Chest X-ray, PA view. Patient: 54 years old, sex F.
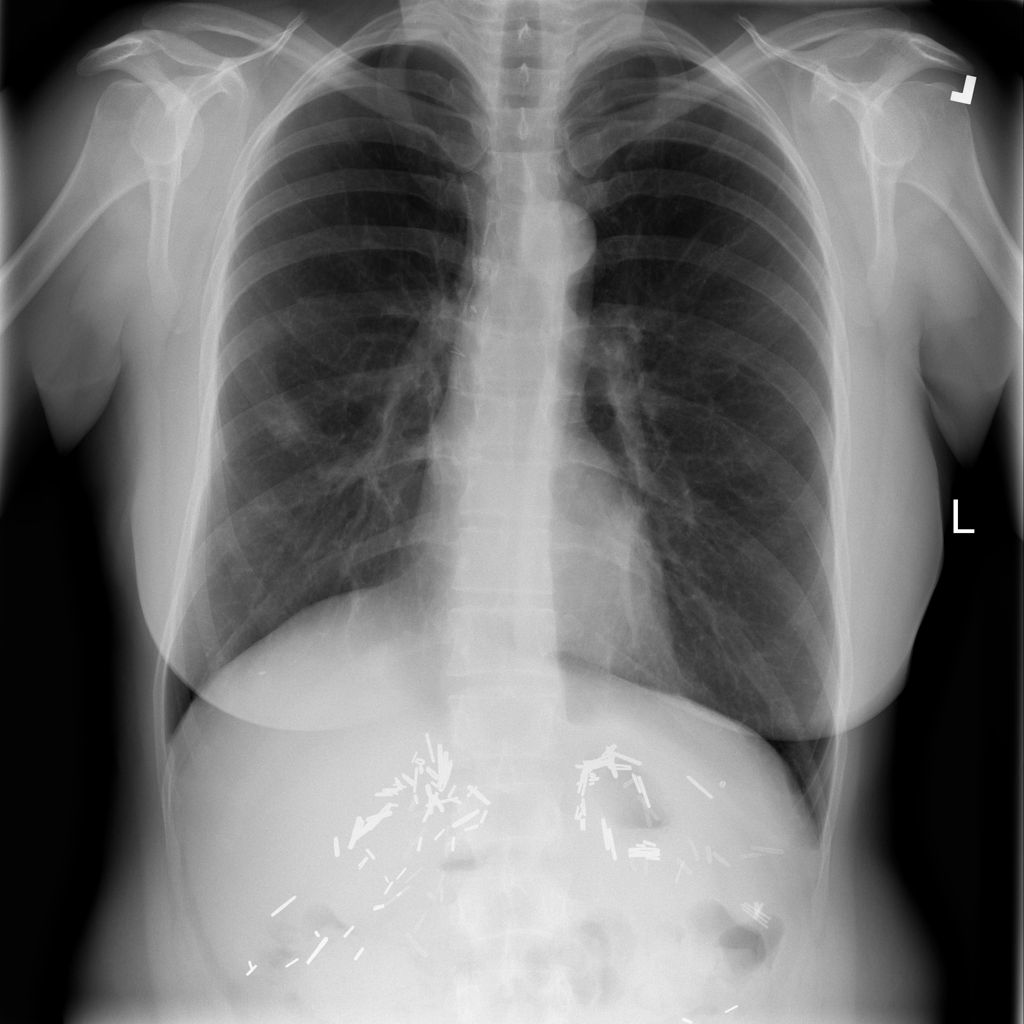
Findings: Nodule